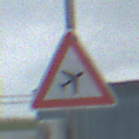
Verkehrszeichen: FlugbetriebLinks
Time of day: Midday
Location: Outdoor (Suburban)
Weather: Overcast
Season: NotSpecified
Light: Natural